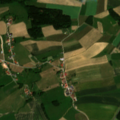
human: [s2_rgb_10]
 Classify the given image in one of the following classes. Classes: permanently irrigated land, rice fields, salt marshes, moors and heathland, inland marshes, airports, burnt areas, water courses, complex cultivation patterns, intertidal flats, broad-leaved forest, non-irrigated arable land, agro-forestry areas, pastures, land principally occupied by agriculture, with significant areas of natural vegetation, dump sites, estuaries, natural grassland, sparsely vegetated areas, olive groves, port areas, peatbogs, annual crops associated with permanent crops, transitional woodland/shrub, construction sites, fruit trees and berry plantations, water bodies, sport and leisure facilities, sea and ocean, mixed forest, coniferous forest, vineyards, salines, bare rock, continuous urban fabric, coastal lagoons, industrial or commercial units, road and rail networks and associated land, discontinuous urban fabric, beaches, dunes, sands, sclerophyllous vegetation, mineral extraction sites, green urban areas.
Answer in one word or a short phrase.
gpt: discontinuous urban fabric, non-irrigated arable land, pastures, land principally occupied by agriculture, with significant areas of natural vegetation, coniferous forest